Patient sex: M
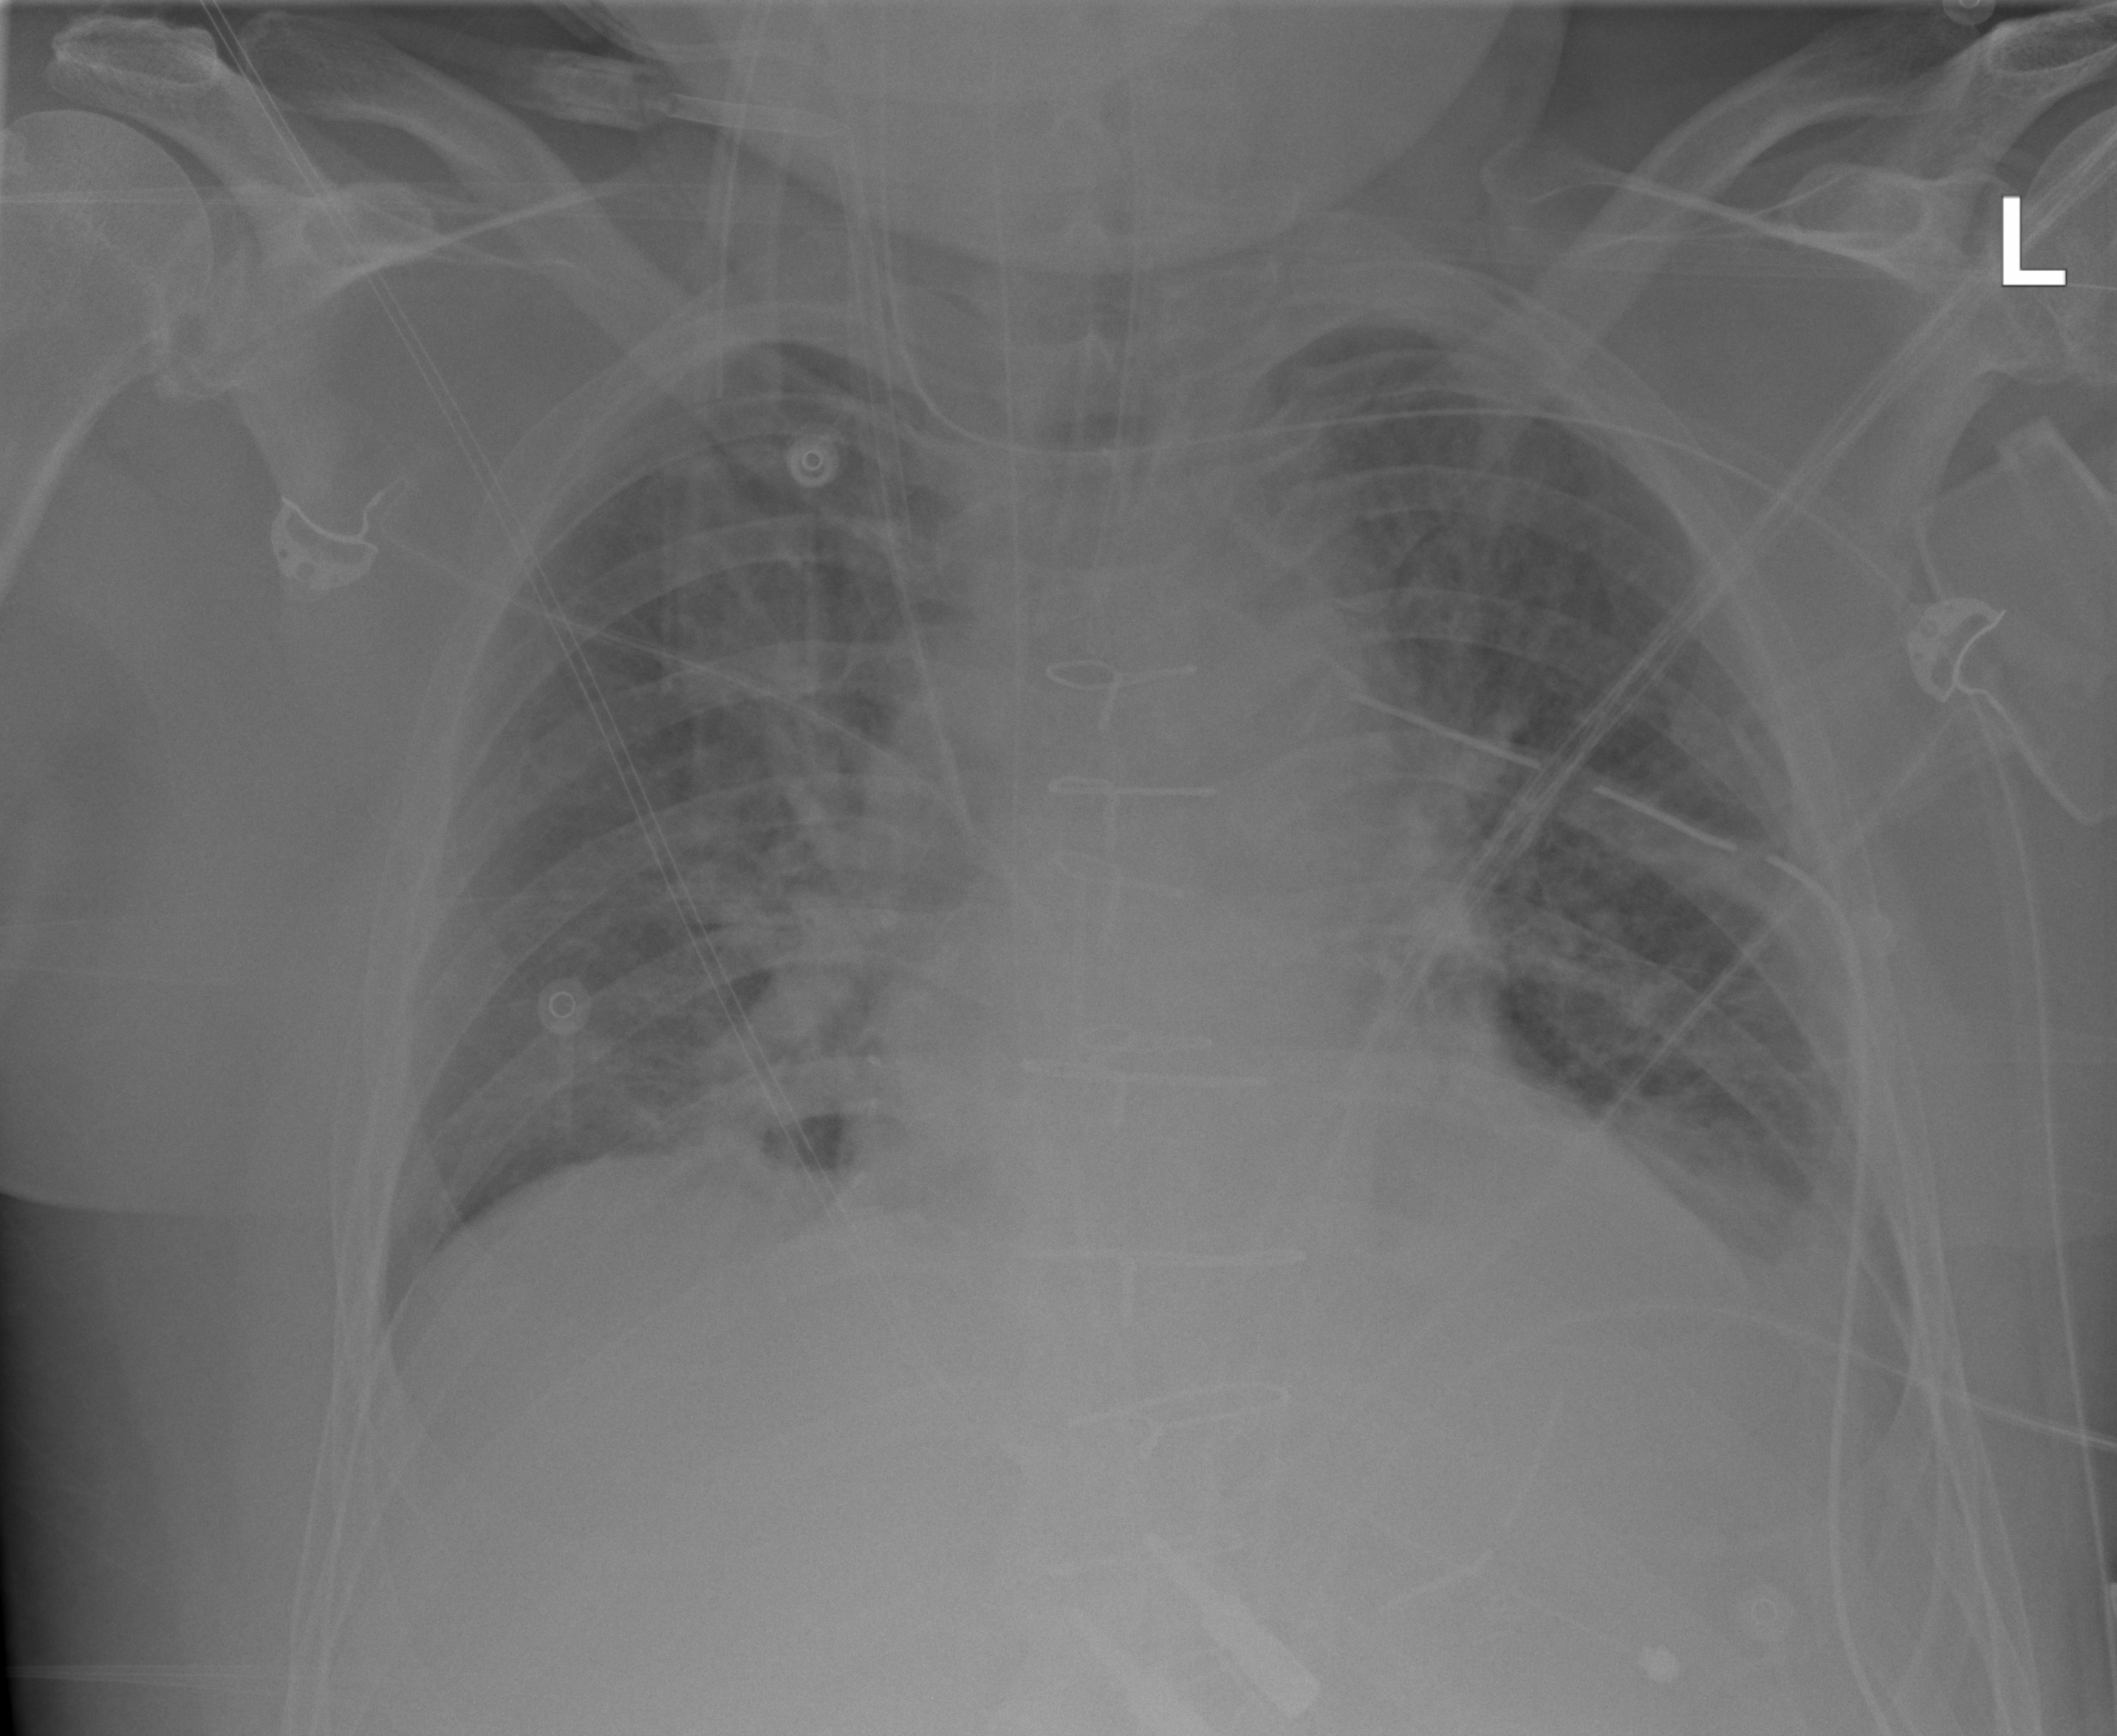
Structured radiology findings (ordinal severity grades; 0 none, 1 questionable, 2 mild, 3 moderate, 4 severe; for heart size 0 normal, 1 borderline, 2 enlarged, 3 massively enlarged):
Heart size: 0
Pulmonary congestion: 2
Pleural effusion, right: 0
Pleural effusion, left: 2
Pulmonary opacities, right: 0
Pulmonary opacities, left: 0
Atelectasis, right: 0
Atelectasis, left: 2